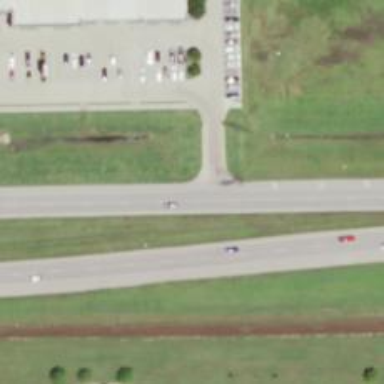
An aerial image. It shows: This image shows trunk highway that functions as expressway.